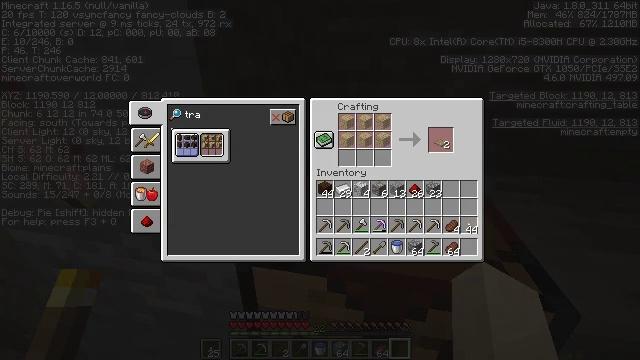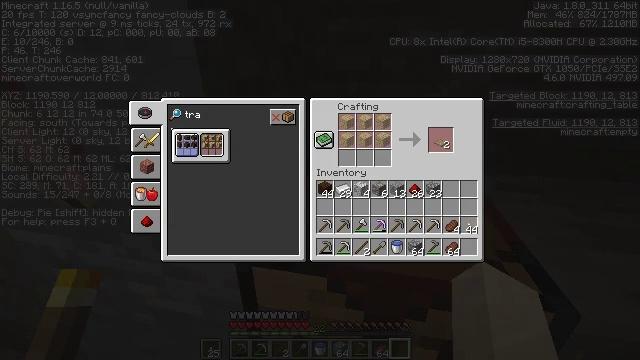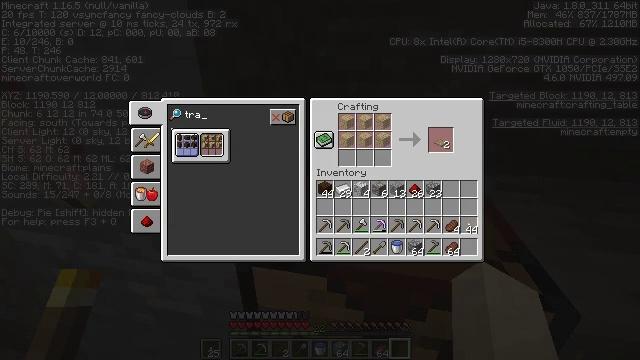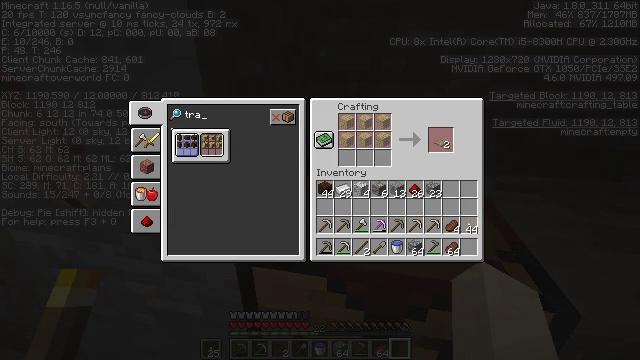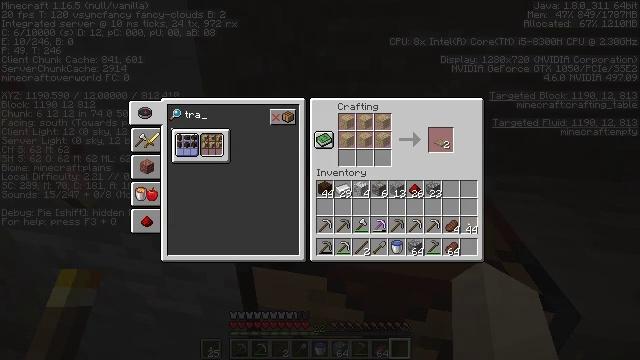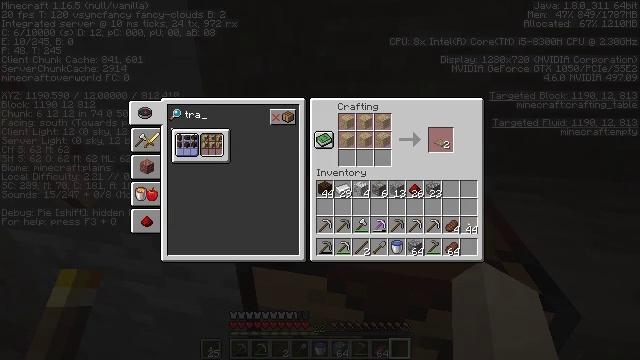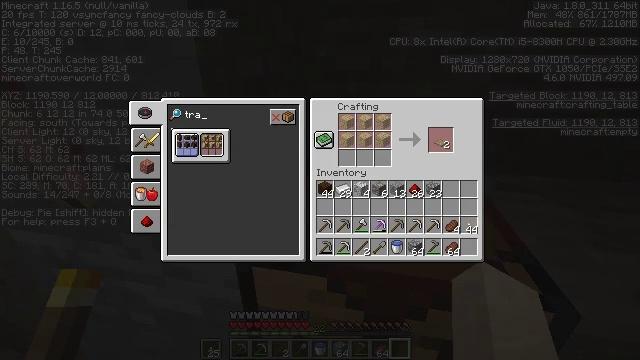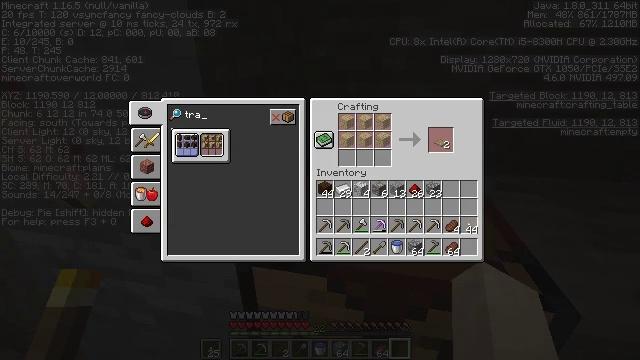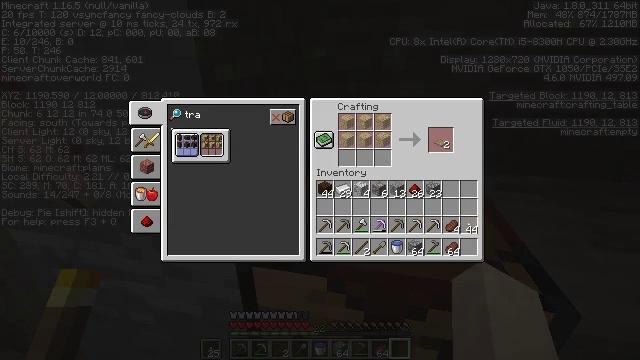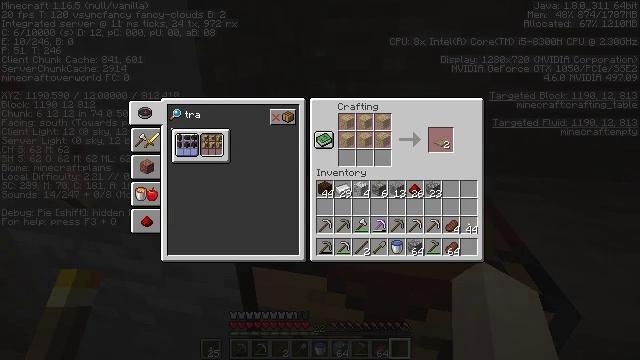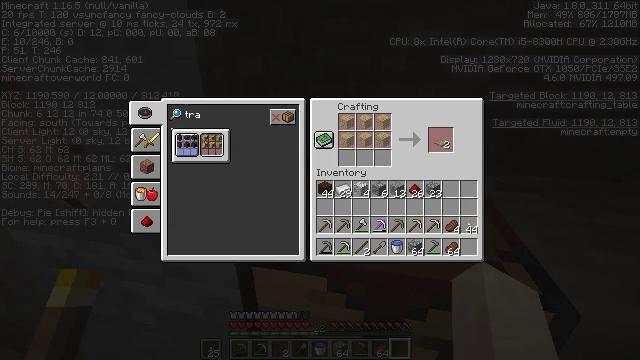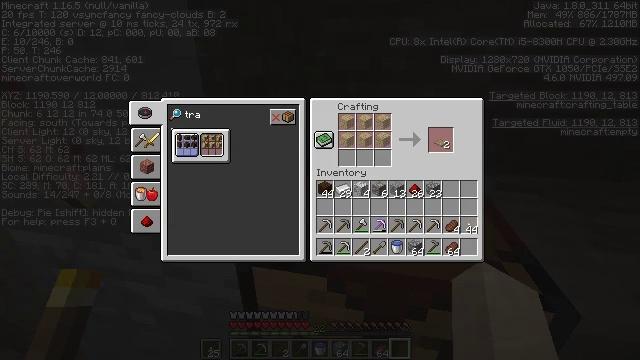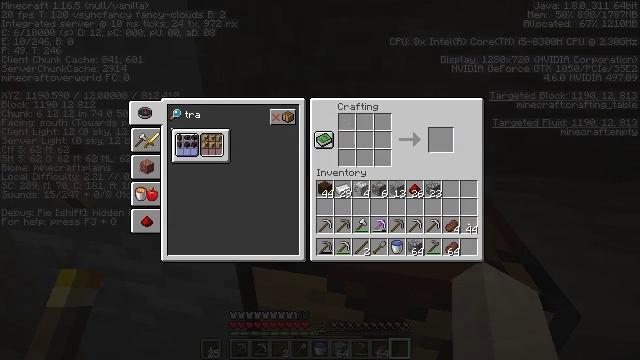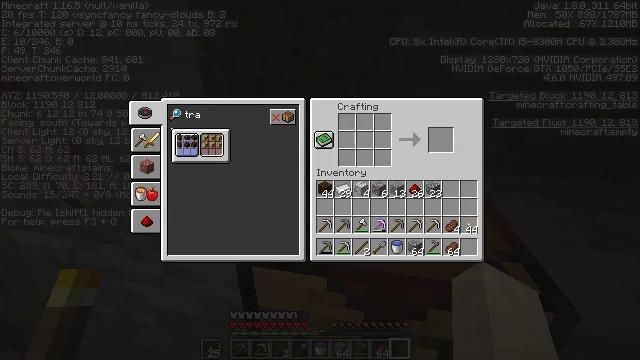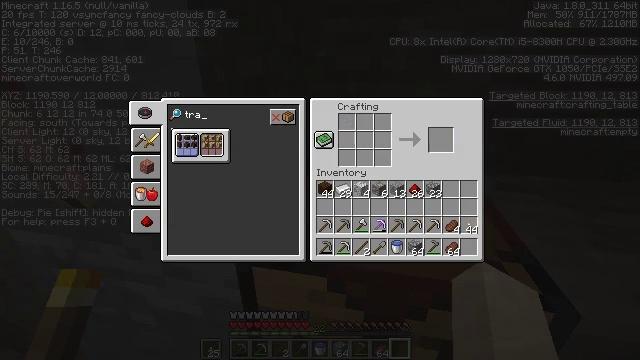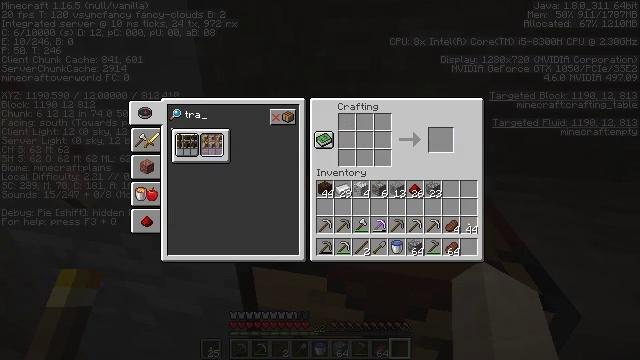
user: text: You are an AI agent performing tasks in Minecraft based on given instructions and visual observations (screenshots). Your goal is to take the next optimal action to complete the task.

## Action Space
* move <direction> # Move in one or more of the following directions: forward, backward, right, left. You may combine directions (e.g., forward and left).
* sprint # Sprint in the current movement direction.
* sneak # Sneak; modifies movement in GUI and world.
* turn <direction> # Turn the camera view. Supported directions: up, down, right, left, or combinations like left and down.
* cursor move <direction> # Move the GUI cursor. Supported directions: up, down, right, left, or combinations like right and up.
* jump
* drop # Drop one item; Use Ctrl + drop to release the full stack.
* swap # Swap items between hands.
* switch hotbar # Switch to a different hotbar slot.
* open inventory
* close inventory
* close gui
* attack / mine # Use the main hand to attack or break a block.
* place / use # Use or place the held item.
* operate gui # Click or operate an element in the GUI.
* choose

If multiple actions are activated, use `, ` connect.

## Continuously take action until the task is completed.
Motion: motion action
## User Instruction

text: Open the crafting table to make a dark oak trapdoor.
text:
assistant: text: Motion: choose
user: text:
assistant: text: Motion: choose
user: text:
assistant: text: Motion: no_op
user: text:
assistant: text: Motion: no_op
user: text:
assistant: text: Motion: no_op
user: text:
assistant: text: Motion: no_op
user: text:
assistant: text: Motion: no_op
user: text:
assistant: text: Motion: no_op
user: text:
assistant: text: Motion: no_op
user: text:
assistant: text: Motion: no_op
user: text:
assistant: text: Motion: no_op
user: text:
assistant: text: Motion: operate gui
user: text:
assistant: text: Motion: operate gui
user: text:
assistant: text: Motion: no_op
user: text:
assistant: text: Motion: cursor move right
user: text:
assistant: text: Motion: cursor move right and down
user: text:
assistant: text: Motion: cursor move right
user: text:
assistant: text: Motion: cursor move right
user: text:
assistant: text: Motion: no_op
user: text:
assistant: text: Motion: cursor move right
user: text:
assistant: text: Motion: cursor move right
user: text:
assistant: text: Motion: no_op
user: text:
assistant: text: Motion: no_op
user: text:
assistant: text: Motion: no_op
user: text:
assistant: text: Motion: no_op
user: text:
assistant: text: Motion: no_op
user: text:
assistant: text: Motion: no_op
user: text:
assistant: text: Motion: no_op
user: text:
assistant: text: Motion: no_op
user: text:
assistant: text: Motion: no_op